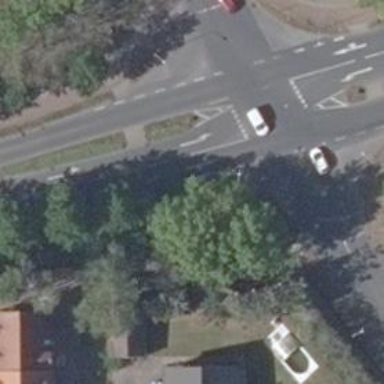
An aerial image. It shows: Unmarked crossing with pedestrian island.